Question: I would like to implement a modal view similar to the screenshot below.
When the user presses a tab-bar (help) button, I want the view to appear showing the first of multiple pages of help screens, with the page-control dots for sequential navigation via swipe gestures left and right to navigate to each help page.

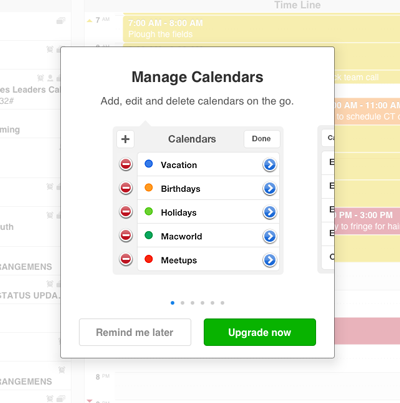
Answer: Amazing what an extra bit of research will produce. Found examples of using UIScrollView with UIPageControl to achieve something similar.